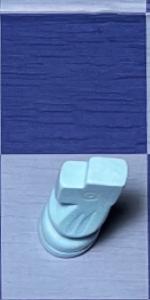
Label: Knight_White